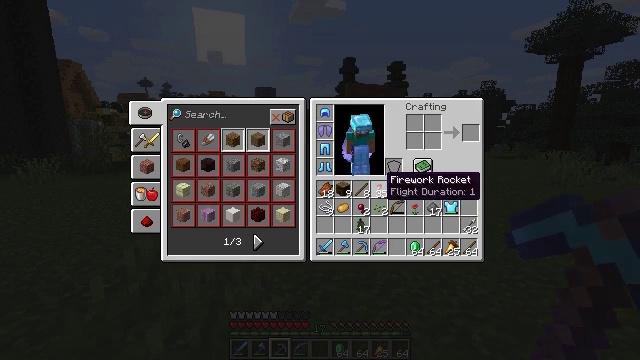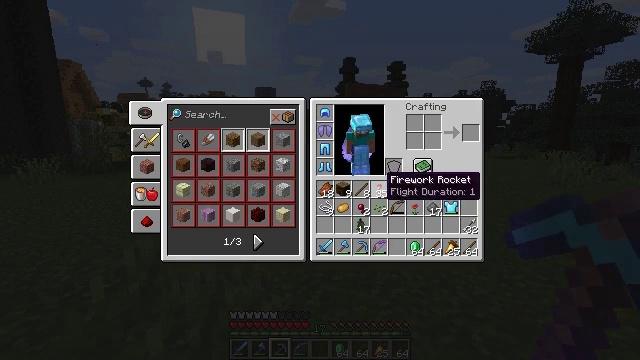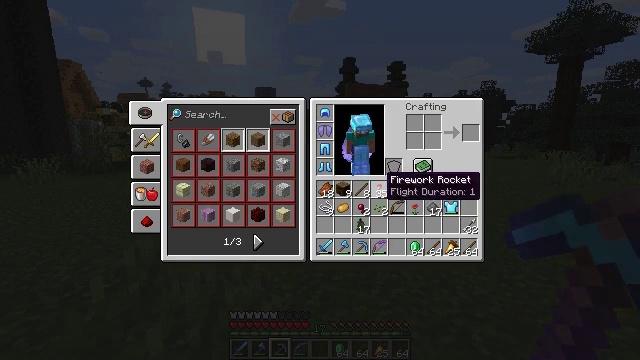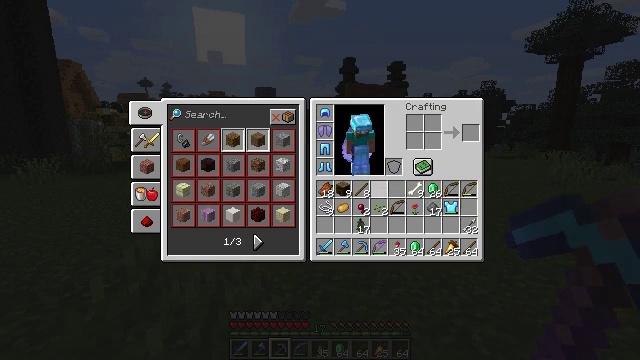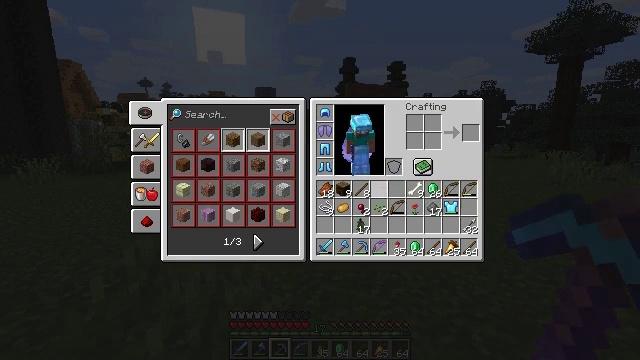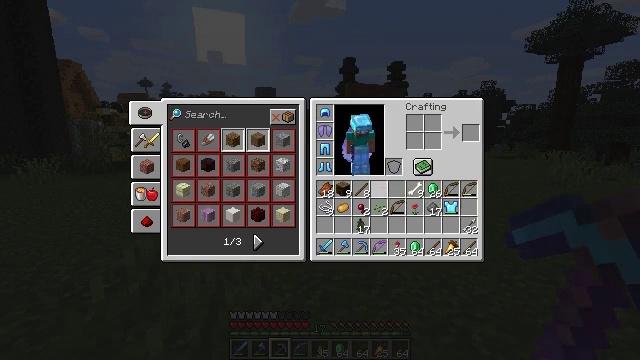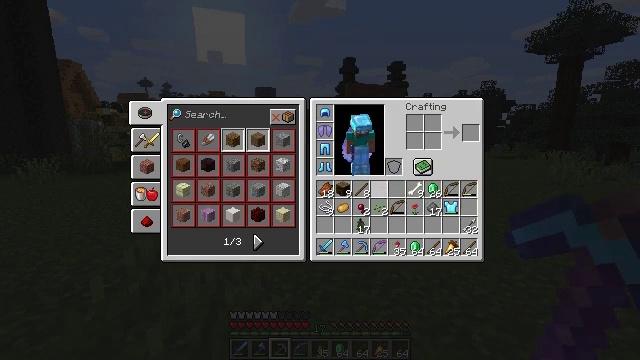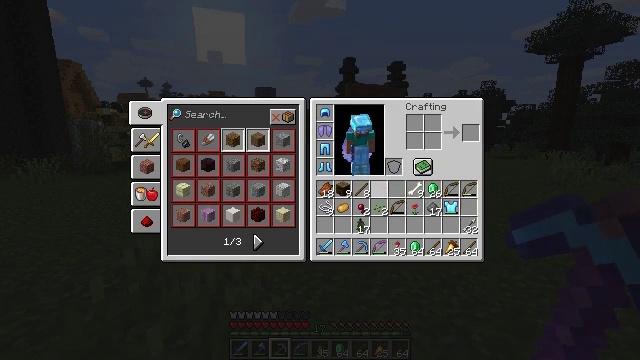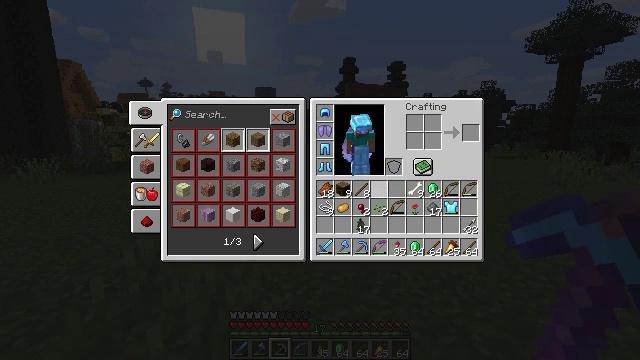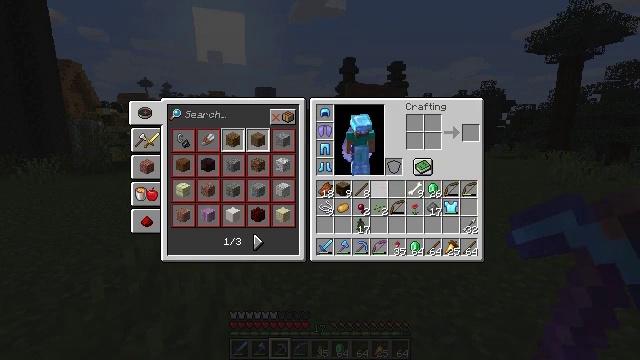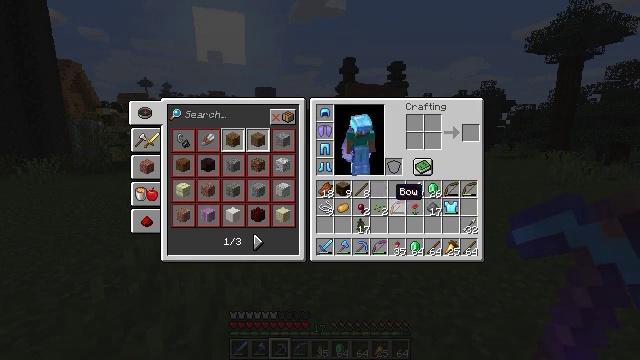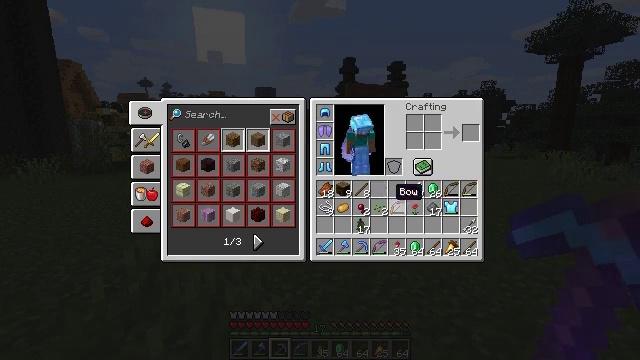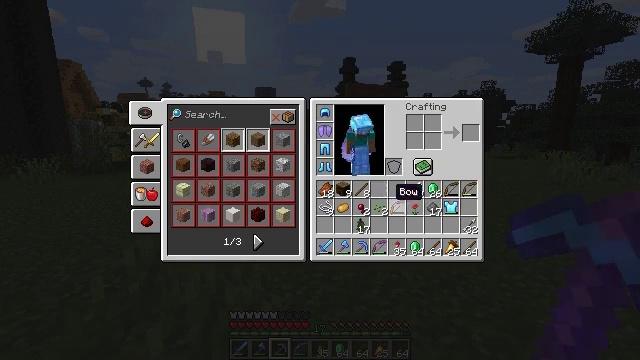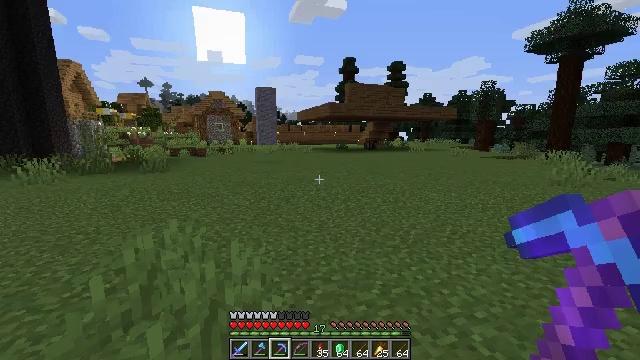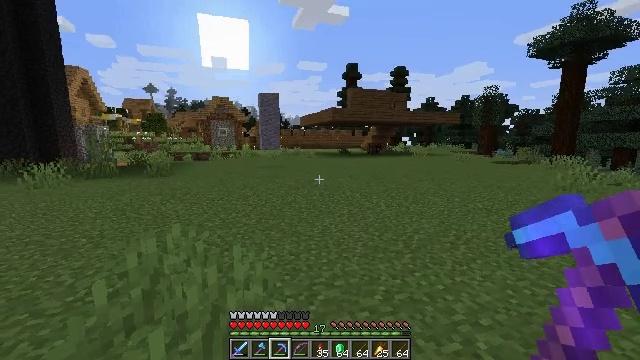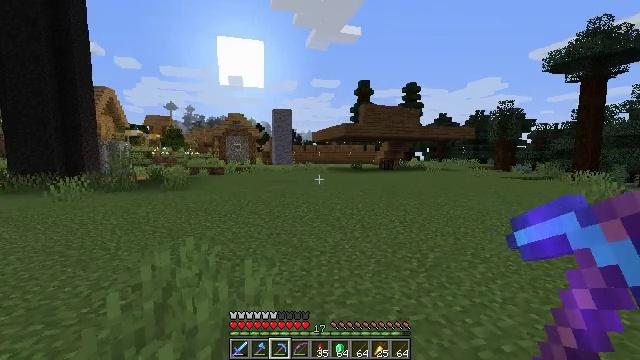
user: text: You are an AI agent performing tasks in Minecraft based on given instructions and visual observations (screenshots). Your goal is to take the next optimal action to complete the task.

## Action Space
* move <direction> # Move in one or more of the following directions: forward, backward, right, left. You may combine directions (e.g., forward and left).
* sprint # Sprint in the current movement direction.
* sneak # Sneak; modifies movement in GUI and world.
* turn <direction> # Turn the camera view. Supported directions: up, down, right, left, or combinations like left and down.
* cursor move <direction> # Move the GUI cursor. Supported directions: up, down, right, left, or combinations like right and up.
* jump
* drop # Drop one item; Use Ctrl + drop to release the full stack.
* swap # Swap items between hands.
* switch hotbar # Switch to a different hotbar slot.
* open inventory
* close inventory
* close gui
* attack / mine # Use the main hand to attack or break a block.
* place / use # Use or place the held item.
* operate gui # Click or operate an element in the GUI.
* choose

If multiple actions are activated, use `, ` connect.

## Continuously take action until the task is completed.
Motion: motion action
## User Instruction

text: Combine materials in the crafting table to make a firework rocket.
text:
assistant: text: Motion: sneak
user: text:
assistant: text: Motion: sneak
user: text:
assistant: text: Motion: sneak, operate gui
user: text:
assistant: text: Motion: sneak, operate gui
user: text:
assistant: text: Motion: sneak, operate gui
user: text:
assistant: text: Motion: sneak
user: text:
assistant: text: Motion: sneak
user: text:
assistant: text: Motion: sneak
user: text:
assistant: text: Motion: sneak
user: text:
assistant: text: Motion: sneak
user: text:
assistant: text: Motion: no_op
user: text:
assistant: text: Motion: no_op
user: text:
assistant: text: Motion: no_op
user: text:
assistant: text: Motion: turn up, close gui
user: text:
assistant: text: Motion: turn left and up
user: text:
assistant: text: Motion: no_op
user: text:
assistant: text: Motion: no_op
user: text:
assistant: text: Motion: move forward, turn left
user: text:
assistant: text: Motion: move forward, turn left
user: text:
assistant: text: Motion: move forward, turn left
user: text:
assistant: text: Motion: move forward
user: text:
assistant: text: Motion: move forward
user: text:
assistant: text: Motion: move forward, sprint
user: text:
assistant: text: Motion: move forward, sprint, turn left
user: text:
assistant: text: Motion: move forward, sprint, turn left
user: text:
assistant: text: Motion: move forward, sprint, turn left
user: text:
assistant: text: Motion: move forward, sprint
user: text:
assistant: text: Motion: move forward, sprint
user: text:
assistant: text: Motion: move forward, sprint
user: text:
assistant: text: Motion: move forward, sprint